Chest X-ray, PA view. Patient: 49 years old, sex M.
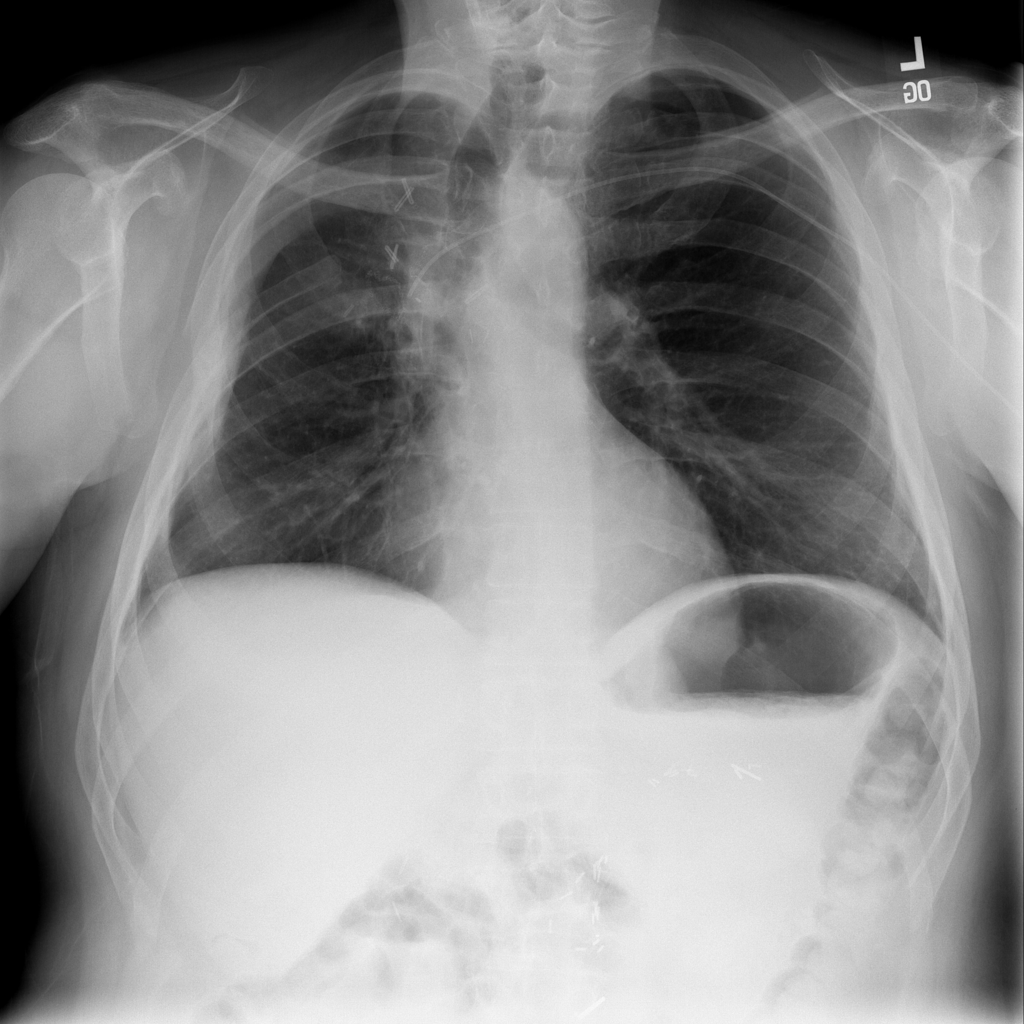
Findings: No Finding